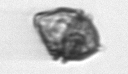
Label: Kryptoperidinium_triquetrum